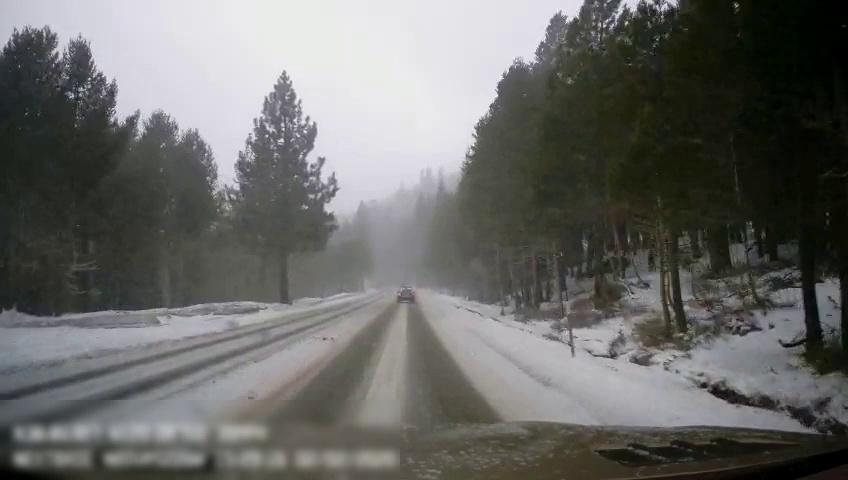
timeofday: Day
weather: Snowy
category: Drivable Space
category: Vehicles | SUV